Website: lowes
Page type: payment
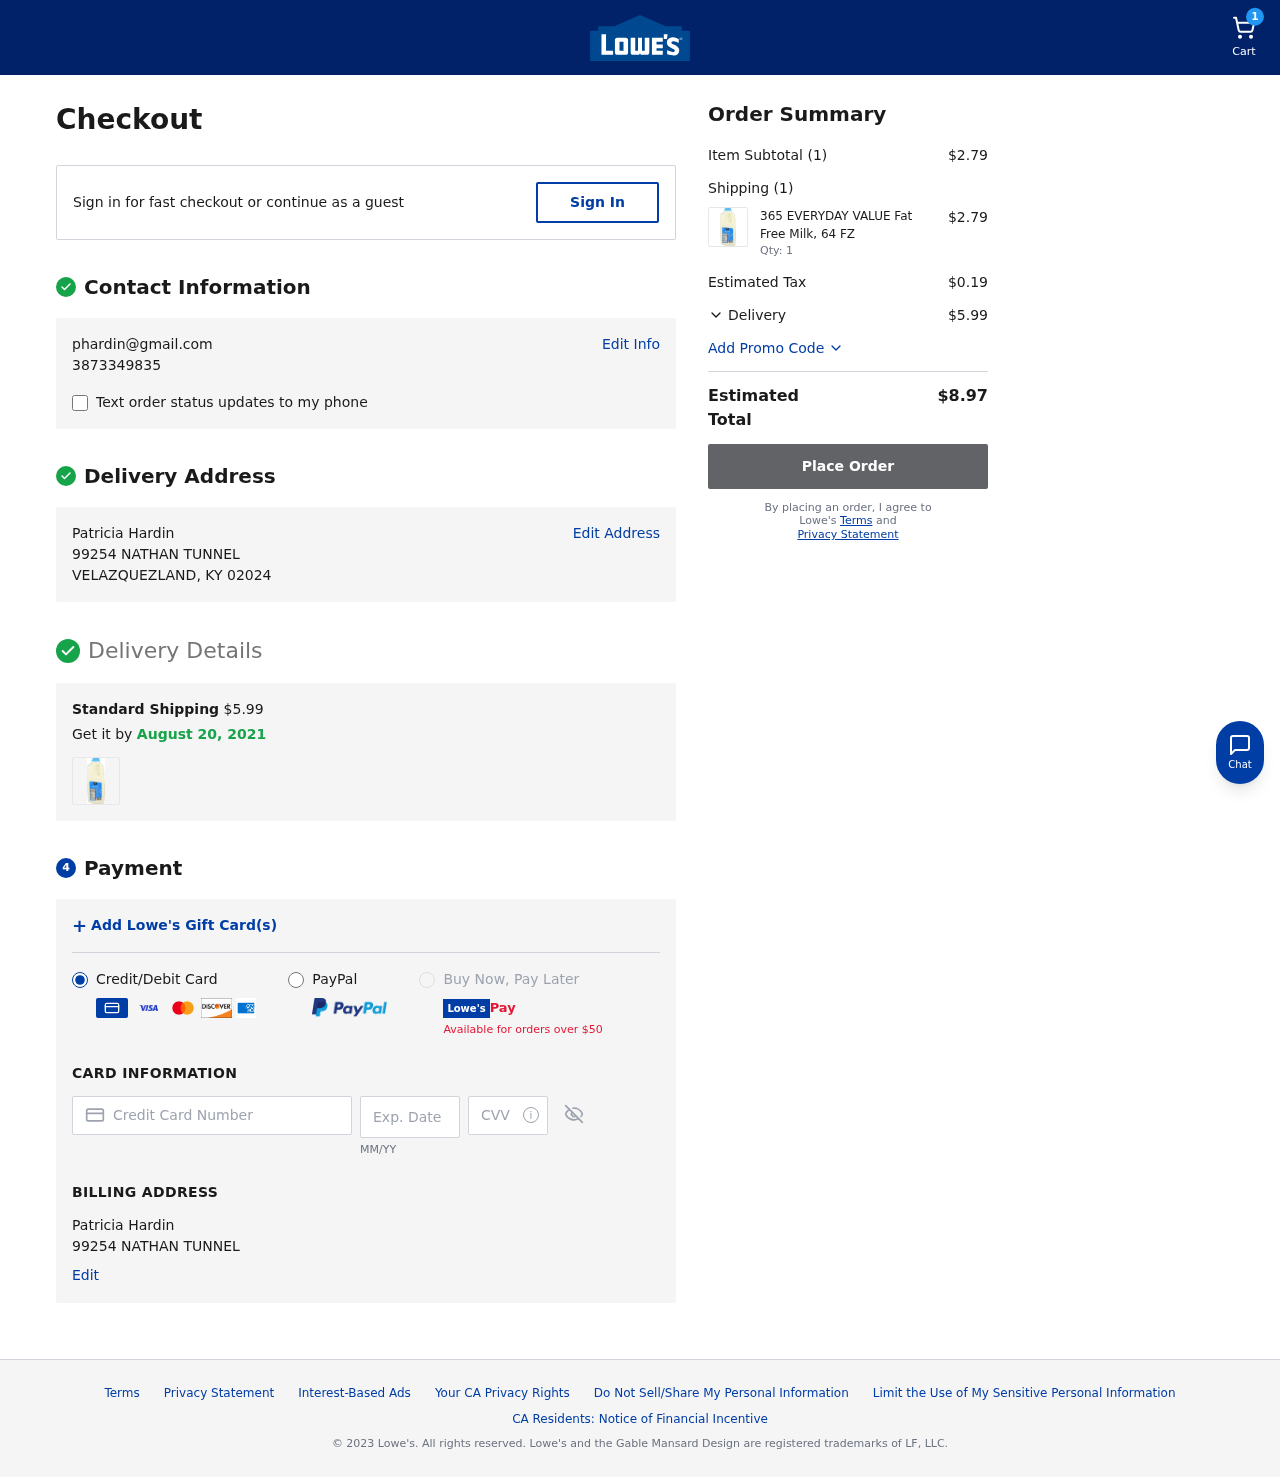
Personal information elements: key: PII_CARD_CVV
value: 362
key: PII_CARD_EXPIRY
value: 03/28
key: PII_CARD_NUMBER
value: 2285 6471 0184 8745
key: PII_EMAIL
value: phardin@gmail.com
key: PII_FULLNAME
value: Patricia Hardin
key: PII_FULLNAME2
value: Patricia Hardin
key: PII_PHONE
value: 3873349835
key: PII_STREET
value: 99254 NATHAN TUNNEL
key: PII_STREET2
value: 99254 NATHAN TUNNEL
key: PII_CITY_STATE_ZIP
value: VELAZQUEZLAND, KY 02024
Product elements: key: PRODUCT1_NAME
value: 365 EVERYDAY VALUE Fat Free Milk, 64 FZ
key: PRODUCT1_PRICE
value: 2.79
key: PRODUCT1_QUANTITY
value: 1
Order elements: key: ORDER_NUM_ITEMS
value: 1
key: ORDER_SHIPPING_COST
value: $5.99
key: ORDER_DELIVERY_DATE
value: August 20, 2021
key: ORDER_SUBTOTAL
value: $2.79
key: ORDER_NUM_ITEMS2
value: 1
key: ORDER_TAX
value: $0.19
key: ORDER_SHIPPING_COST2
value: $5.99
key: ORDER_TOTAL
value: $8.97